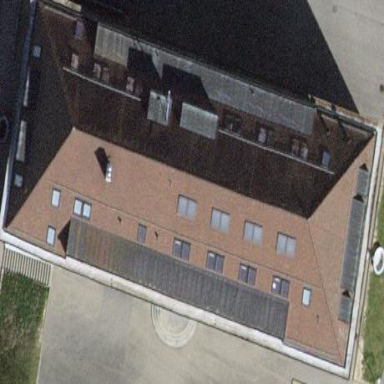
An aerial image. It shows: School building with hipped roof in red color.